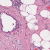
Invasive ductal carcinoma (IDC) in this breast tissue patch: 0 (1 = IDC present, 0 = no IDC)